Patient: sex M, age 49
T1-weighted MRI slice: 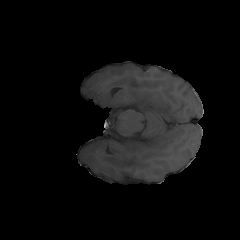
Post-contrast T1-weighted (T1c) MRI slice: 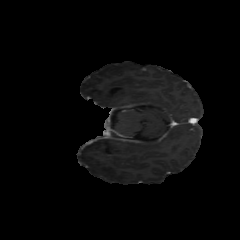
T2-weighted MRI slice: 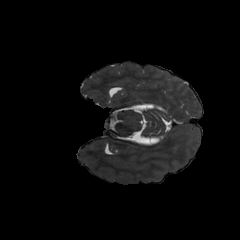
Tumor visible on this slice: no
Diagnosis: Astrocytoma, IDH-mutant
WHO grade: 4